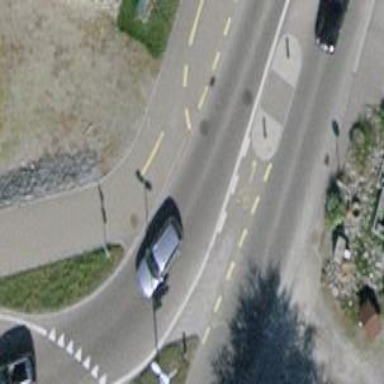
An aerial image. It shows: Cycleway.